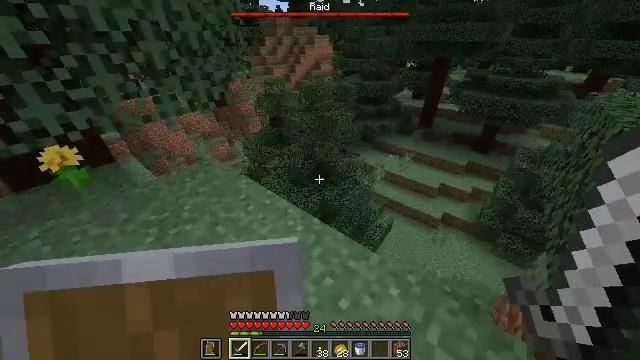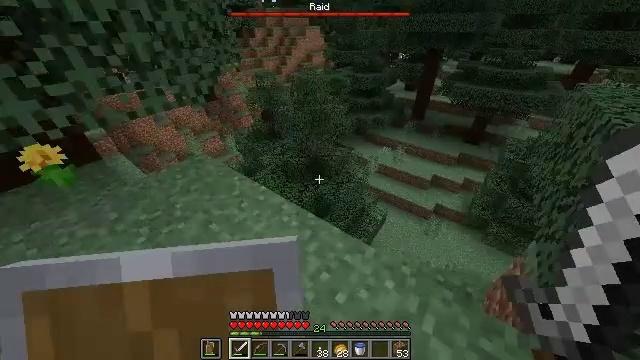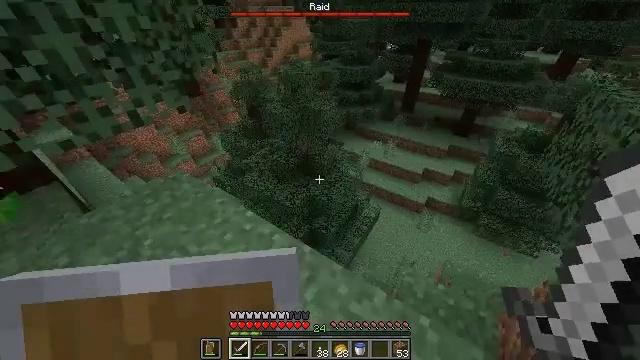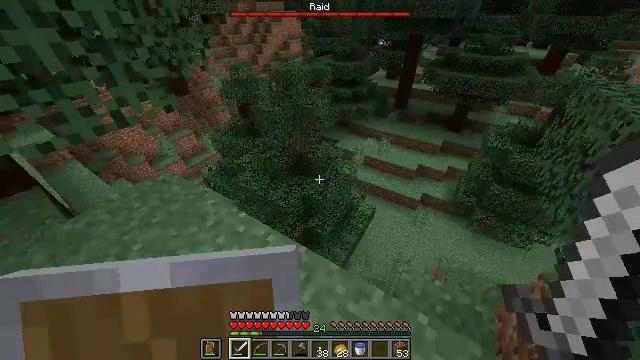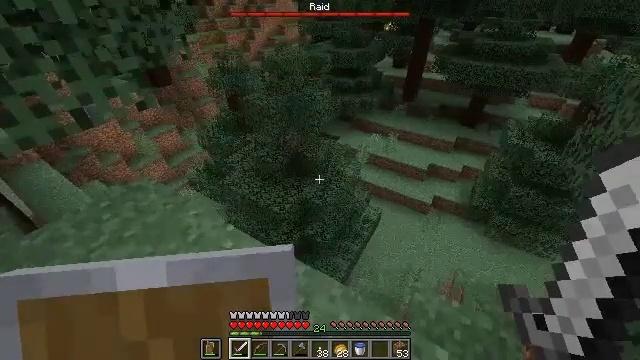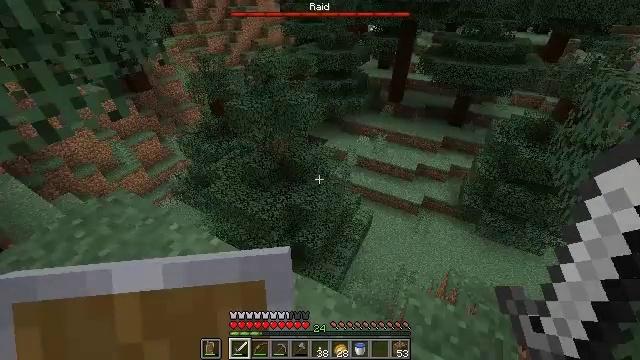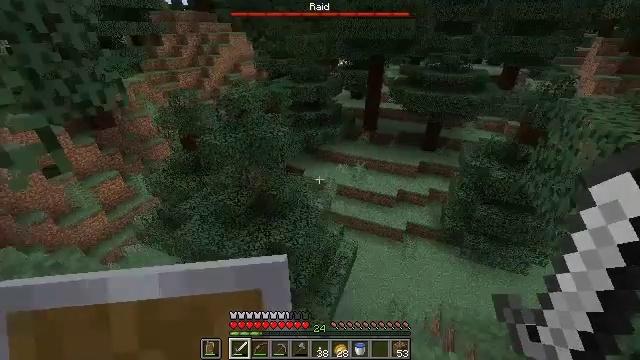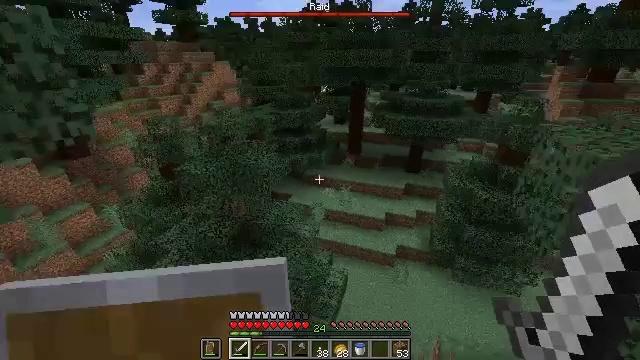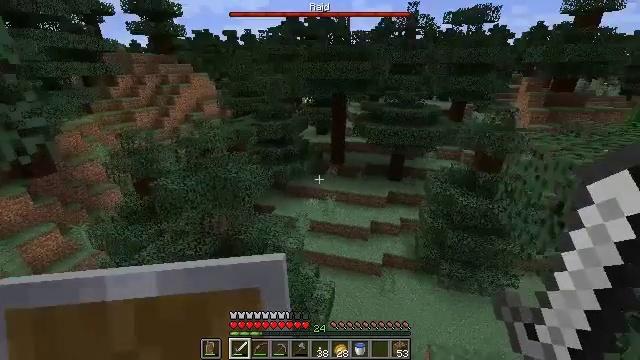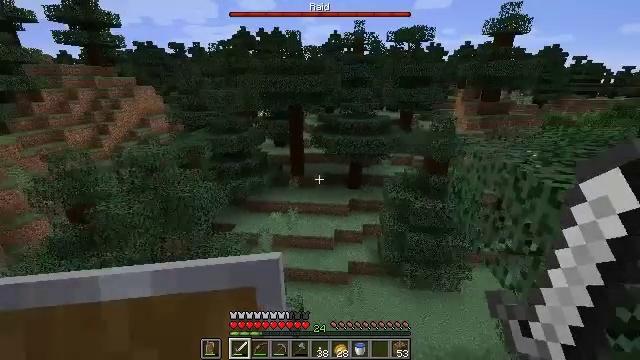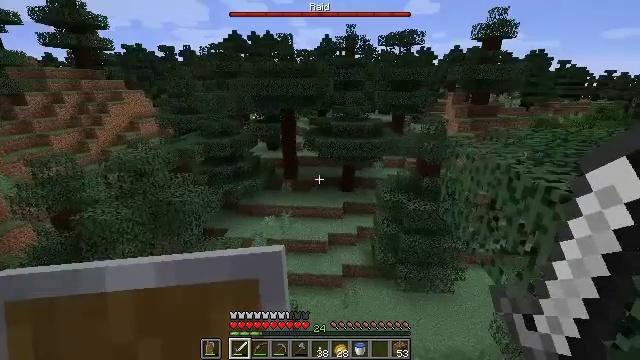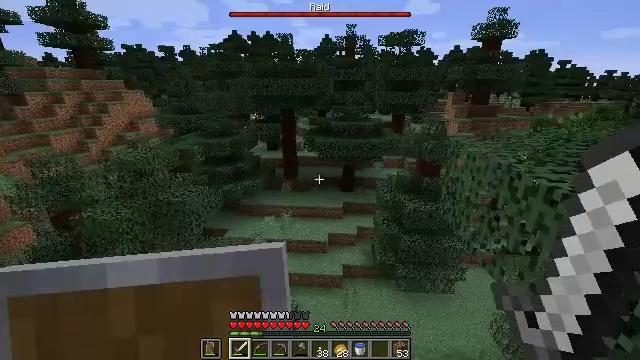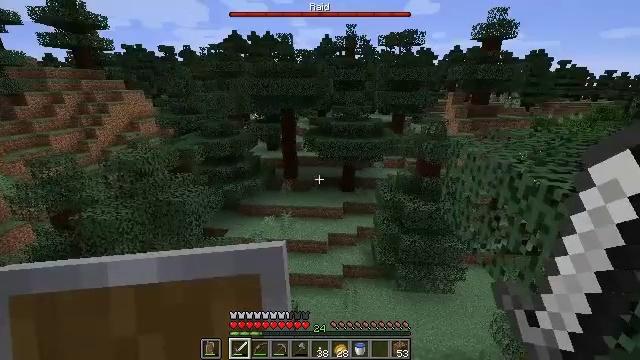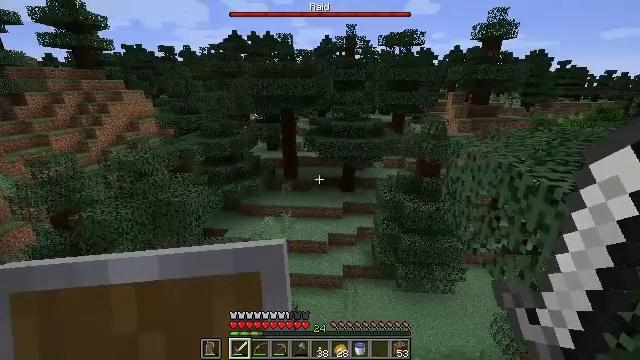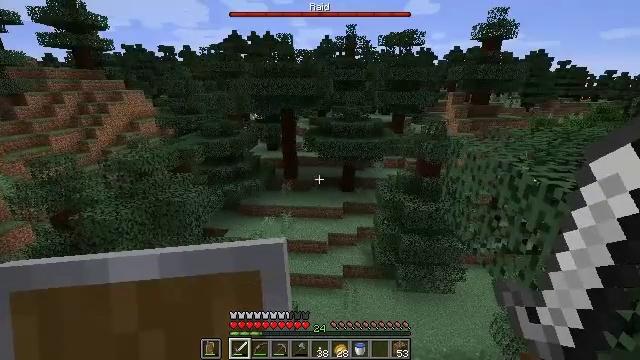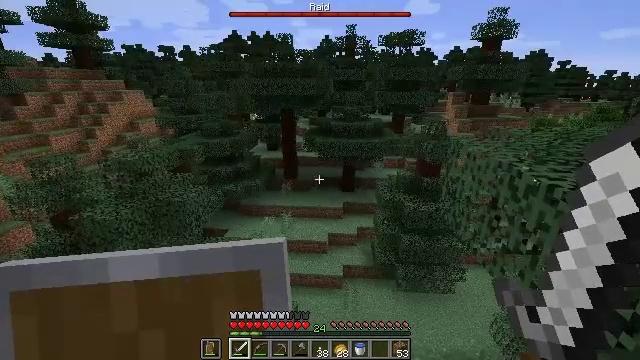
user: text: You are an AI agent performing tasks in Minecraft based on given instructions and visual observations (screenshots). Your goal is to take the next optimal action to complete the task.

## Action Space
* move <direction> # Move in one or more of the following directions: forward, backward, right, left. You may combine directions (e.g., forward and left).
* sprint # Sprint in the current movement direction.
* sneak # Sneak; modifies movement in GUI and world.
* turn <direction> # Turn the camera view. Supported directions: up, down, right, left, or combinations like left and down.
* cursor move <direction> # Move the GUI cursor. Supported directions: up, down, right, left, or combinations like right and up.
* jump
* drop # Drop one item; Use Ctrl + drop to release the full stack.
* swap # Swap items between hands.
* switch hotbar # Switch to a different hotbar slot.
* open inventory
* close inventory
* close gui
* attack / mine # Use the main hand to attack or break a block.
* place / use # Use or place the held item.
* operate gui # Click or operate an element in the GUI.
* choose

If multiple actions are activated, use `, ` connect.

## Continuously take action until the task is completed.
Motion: motion action
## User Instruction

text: Break the grass block.
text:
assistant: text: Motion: move forward, turn right and down
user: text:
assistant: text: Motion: turn right and down
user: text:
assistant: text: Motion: turn right
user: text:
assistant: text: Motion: no_op
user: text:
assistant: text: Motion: move forward, turn right
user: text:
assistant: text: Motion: move forward, turn right and up
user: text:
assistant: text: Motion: turn right and up
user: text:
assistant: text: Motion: turn right and up
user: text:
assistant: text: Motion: turn right and up
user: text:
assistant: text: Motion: turn right
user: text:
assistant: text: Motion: no_op
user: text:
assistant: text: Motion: no_op
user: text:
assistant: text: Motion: no_op
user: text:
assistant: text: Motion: no_op
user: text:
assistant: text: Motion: no_op
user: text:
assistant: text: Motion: no_op
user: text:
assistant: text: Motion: move right, turn right and up
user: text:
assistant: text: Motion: move right, turn right and up
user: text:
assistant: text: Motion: move right, turn right and up
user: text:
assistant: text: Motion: move forward and move right, turn right
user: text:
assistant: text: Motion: move forward and move right, turn right and down
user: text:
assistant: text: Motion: move forward, turn right and down
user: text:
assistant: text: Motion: move forward, sprint, turn down
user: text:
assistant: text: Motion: move forward, sprint, turn down
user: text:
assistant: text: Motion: move forward, sprint
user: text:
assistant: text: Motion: move forward
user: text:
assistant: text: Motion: move forward, turn left
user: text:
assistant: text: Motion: move forward, turn left and up
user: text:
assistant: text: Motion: move forward
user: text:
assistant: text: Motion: move forward